Question: I'm looping through all classnames in my html body.
I'd like to store the classname with textSize value. Each time there is a duplicate value for a given classname, I want to increment its textSize.
'''
$("*").each(function() {
classname = $(this).get(0).className;
myarray.push({"className" : classname, "textSize" : 5});
'''
Here, I attempt to sort the classnames, then get a count for each duplicate:
'''
myarray.sort();
var current = null;
var dupCount = 0;
for (var i = 0; i < myarray.length-1; i++) {
if (myarray[i]["className"] !== "") {
if (myarray.indexOf(myarray[i]["className"]) == -1) {
log(myarray[i]["className"]);
}
else {
log("DUP");
myarray[i]["textSize"] = myarray[i]["textSize"] += 5;
dupCount++;
}
}
}
'''
'log(myarray[i]["className"]);', shown in the image below, clearly shows duplicates:

Yet, 'log("DUP");' is never called once. Why is that?
Moreover, why doesn't 'myarray.sort();' sort them alphabetically? If it did that, I could just do 'if (myarray[i]["className"] === myarray[i++]["className"]) {' to check if the value equals the next value in the array. But sort doesn't work.
---
Edit:
So when looping through, I should be able to alter the css per classname, right?
'''
for(var classname in classes) {
console.log(classes[classname].textSize);
var $val = $(classes[classname]);
$val.css({
"color" : "blue",
"fontSize": $val.textSize+"px"
});
}
'''
This doesn't work even though 'console.log(classes[classname].textSize);' gives text sizes per element
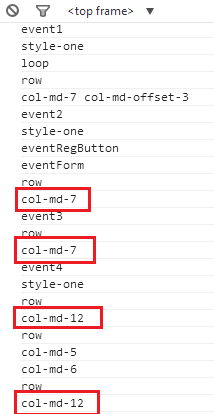
Answer: Try using an object instead of an array, using class names as the keys:
'''
var classes = {};
$("*").each(function() {
var classname = $(this).get(0).className;
var c = classes[classname] ||
(classes[classname] = { className: classname, textSize: 0 });
c.textSize += 5;
});
for(var classname in classes) {
console.log(classes[classname]);
}
'''
Remember that any element can have multiple classes. If you want to account for that, you'll have to split up the class names:
'''
$("*").each(function() {
var classnames = $(this).get(0).className.split(' ');
for(var i=0; i<classnames.length; i++) {
var classname = classnames[i];
var c = classes[classname] ||
(classes[classname] = { className: classname, textSize: 0 });
c.textSize += 5;
}
});
'''
See this demonstration: <URL>
UPDATE: the OP clarified that he wants to set the text size on the elements based on the number of elements that have that class. Doing that will take a slightly different approach (we'll actually have to store the elements):
'''
var eltsByClass = {};
$("*").each(function() {
var $this = $(this);
$this.get(0).className.split(' ').forEach(function(cname) {
var c = eltsByClass[cname] ||
(eltsByClass[cname] = []);
c.push($this.get(0));
});
});
for(var cname in eltsByClass) {
var elts = eltsByClass[cname];
$(elts).css('font-size', (elts.length + 1) * 5 + 'px');
}
'''